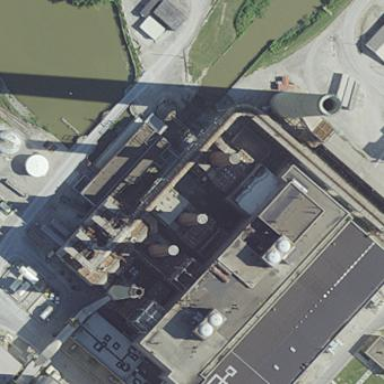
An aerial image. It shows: Industrial building.